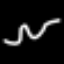
Label: squiggle